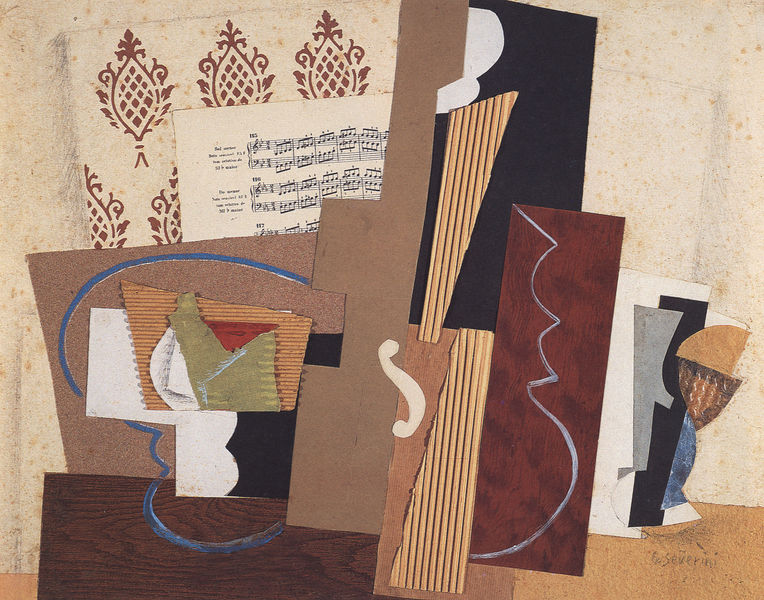
Titel: Nature morte au violon
Künstler: Gino Severini
Institution: Privatsammlung
Schlagwörter: blau, weiß, grün, kubismus, braun, grau, holz, schwarz, zeichnung, obst, rot, beige, muster, instrument, signatur, gitarre, musik, rosa, stilleben, vase, papier, noten, abstrakt, linien, material, tapete, musikinstrument, notenblatt, notenblätter, assemblage, collage, karton, geige, violine, picasso, brauntöne, saiten, holzmaserung, geklebt, pappe, braque, italiener, schalloch, materialien, notenzeilen, severini, notenschlüssel, schallloch, notenpapier, papier colle, wellpappe